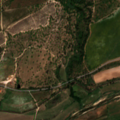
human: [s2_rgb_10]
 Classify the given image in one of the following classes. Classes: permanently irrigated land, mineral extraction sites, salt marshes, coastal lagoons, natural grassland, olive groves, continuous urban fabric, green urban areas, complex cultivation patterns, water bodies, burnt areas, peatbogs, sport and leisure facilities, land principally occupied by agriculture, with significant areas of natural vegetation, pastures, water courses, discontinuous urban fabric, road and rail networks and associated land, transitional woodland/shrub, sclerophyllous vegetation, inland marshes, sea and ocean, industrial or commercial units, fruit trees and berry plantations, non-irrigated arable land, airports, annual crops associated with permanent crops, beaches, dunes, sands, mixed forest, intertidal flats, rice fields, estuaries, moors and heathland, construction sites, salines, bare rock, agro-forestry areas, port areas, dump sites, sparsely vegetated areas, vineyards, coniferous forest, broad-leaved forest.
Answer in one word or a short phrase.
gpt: permanently irrigated land, olive groves, complex cultivation patterns, broad-leaved forest, transitional woodland/shrub